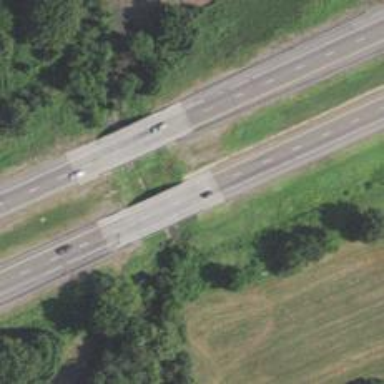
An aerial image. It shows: Beam-structured bridge on motorway.